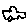
Label: car